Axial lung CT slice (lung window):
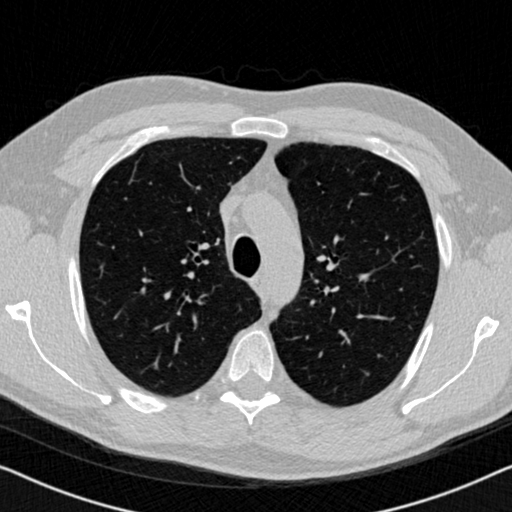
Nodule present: no